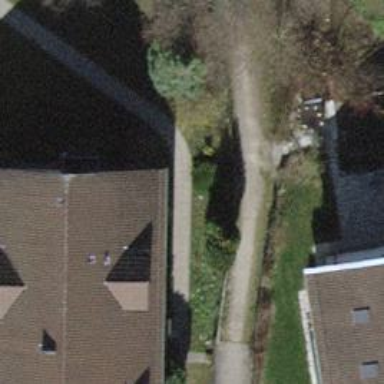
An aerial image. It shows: Paved footway.